Interaction volume radius: 5 \u00c5
Interaction volume height: 30 \u00c5
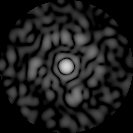
Disorder parameter: 0.8348